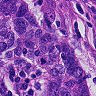
Metastatic tissue present: yes